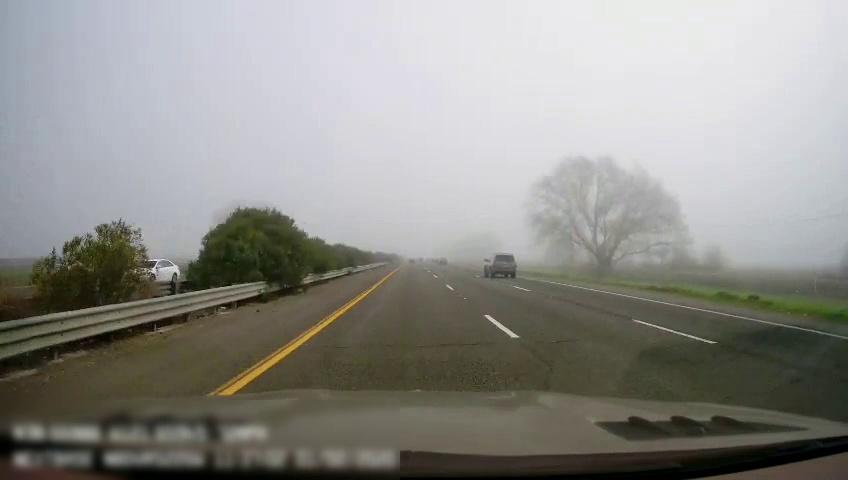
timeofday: Day
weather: Sunny
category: Drivable Space
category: Drivable Space
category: Vehicles | SUV
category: Vehicles | Car
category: Lanes | Current Lane
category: Lanes | Current Lane
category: Lanes | Alternate Lane
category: Lanes | Alternate Lane